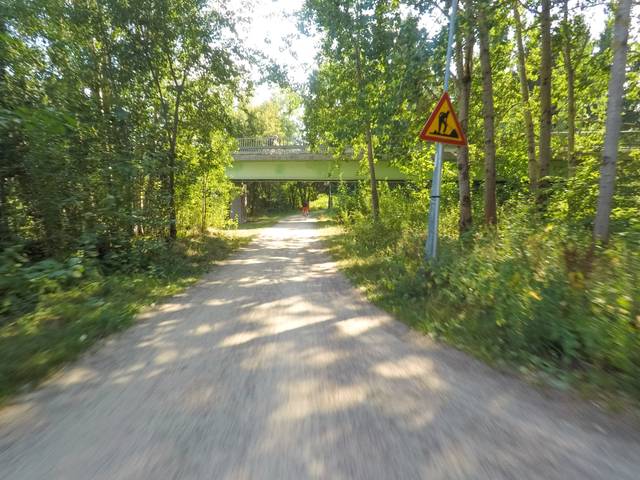
Region: Finland
Coordinates: 60.244, 24.972